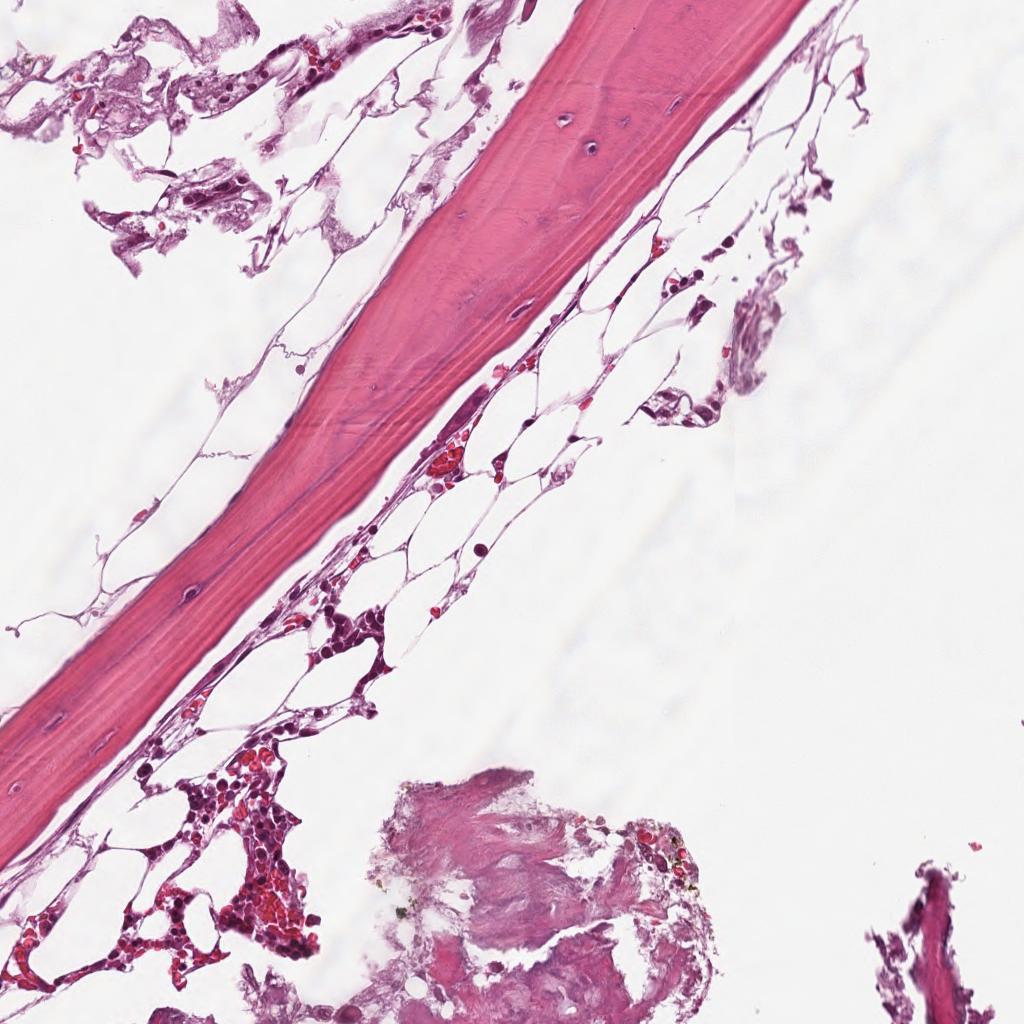
Label: Non-Tumor